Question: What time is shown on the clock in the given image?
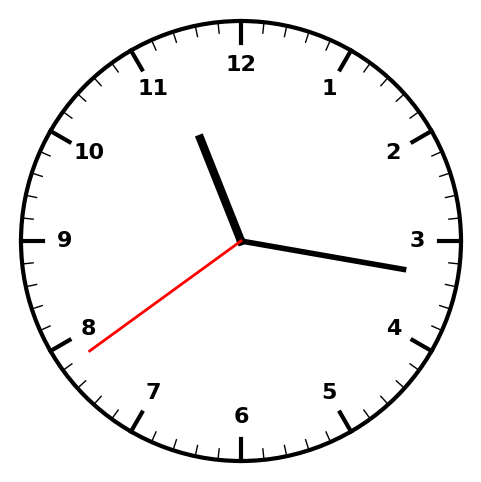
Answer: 11:16:39